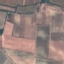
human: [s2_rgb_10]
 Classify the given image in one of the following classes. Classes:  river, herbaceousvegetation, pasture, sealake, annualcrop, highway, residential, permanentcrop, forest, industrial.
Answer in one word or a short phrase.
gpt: PermanentCrop